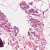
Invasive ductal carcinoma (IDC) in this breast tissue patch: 0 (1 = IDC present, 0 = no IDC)